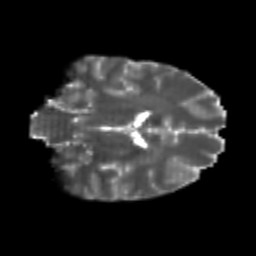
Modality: T2w
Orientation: coronal
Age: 23
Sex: male
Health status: healthy
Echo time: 0.074 s